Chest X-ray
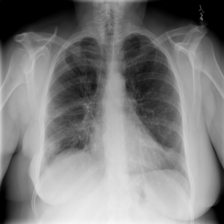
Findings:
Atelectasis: negative
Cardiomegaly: negative
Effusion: negative
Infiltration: negative
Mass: negative
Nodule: negative
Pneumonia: negative
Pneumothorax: negative
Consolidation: negative
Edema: negative
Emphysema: negative
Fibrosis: negative
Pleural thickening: negative
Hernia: negative